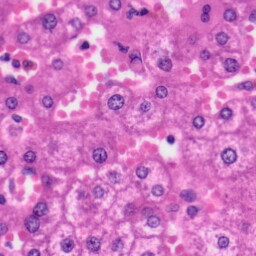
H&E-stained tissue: Liver